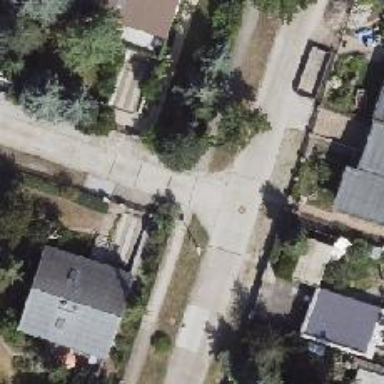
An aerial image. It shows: Residential road paved with concrete.